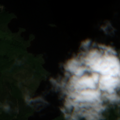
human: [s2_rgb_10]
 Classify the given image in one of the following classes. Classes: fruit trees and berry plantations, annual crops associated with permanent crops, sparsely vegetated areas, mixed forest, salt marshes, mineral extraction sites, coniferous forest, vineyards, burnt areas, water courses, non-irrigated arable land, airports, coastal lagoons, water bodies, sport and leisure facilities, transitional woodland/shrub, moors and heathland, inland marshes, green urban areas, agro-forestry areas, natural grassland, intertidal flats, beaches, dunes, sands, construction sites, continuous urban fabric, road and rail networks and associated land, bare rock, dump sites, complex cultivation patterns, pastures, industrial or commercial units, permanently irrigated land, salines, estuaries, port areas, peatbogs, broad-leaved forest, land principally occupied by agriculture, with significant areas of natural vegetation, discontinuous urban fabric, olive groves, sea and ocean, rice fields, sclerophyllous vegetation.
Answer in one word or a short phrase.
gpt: coniferous forest, mixed forest, transitional woodland/shrub, water bodies